Field crop: maize
Growth stage: 2
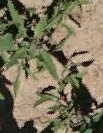
Species: atriplex